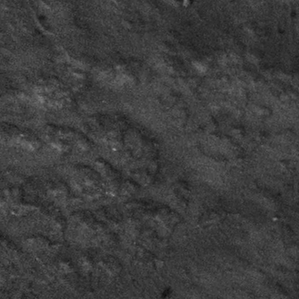
Label: frost